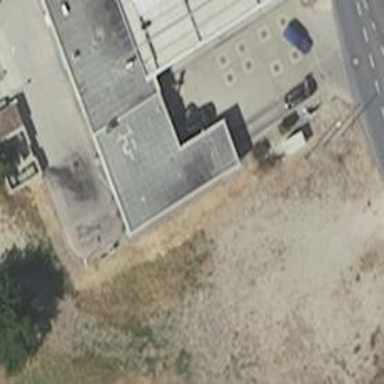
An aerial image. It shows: Car repair shop.